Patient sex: F
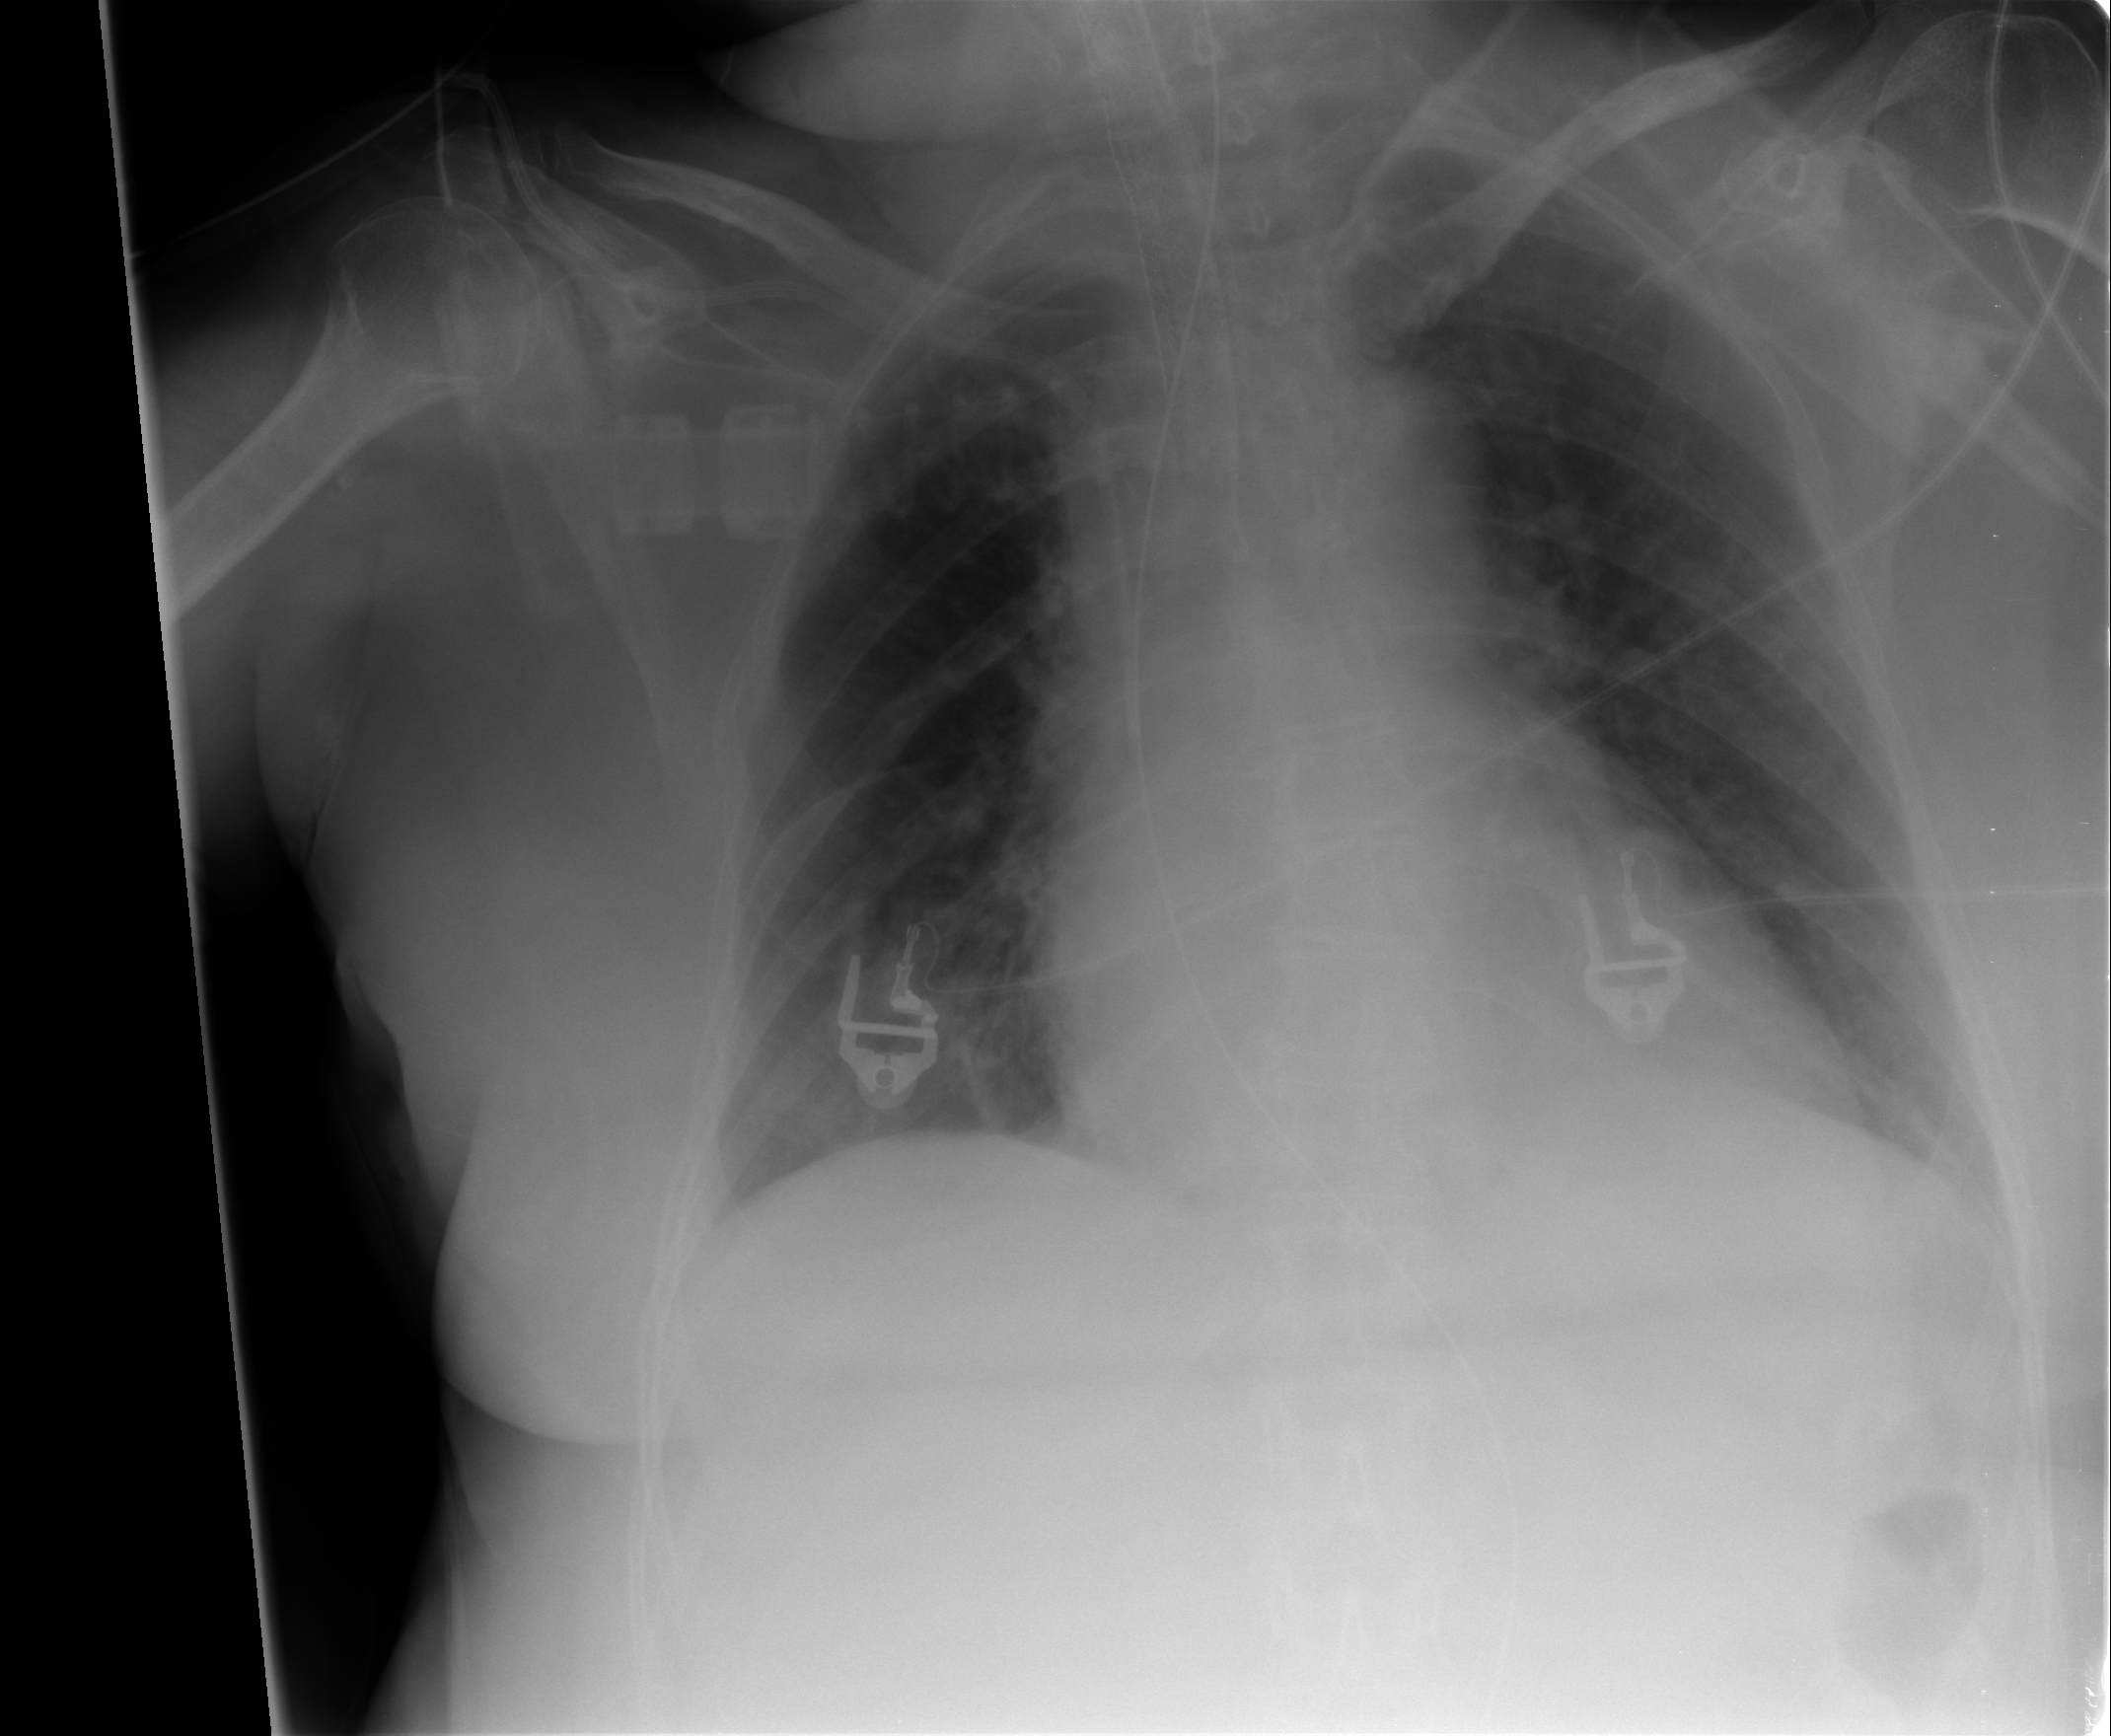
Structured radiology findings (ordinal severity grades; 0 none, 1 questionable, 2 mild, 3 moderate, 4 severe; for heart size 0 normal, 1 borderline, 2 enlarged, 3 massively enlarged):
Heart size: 2
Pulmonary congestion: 2
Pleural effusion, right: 0
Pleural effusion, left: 2
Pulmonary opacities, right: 2
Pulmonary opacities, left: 2
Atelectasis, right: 2
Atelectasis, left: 2